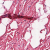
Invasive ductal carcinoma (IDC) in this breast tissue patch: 0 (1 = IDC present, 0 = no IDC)